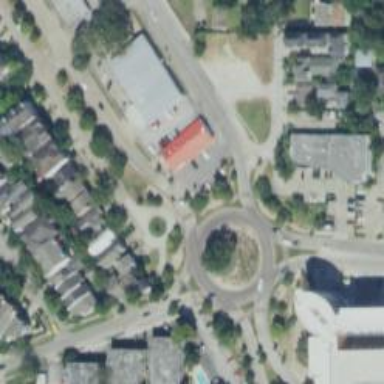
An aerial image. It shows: Secondary road around roundabout.